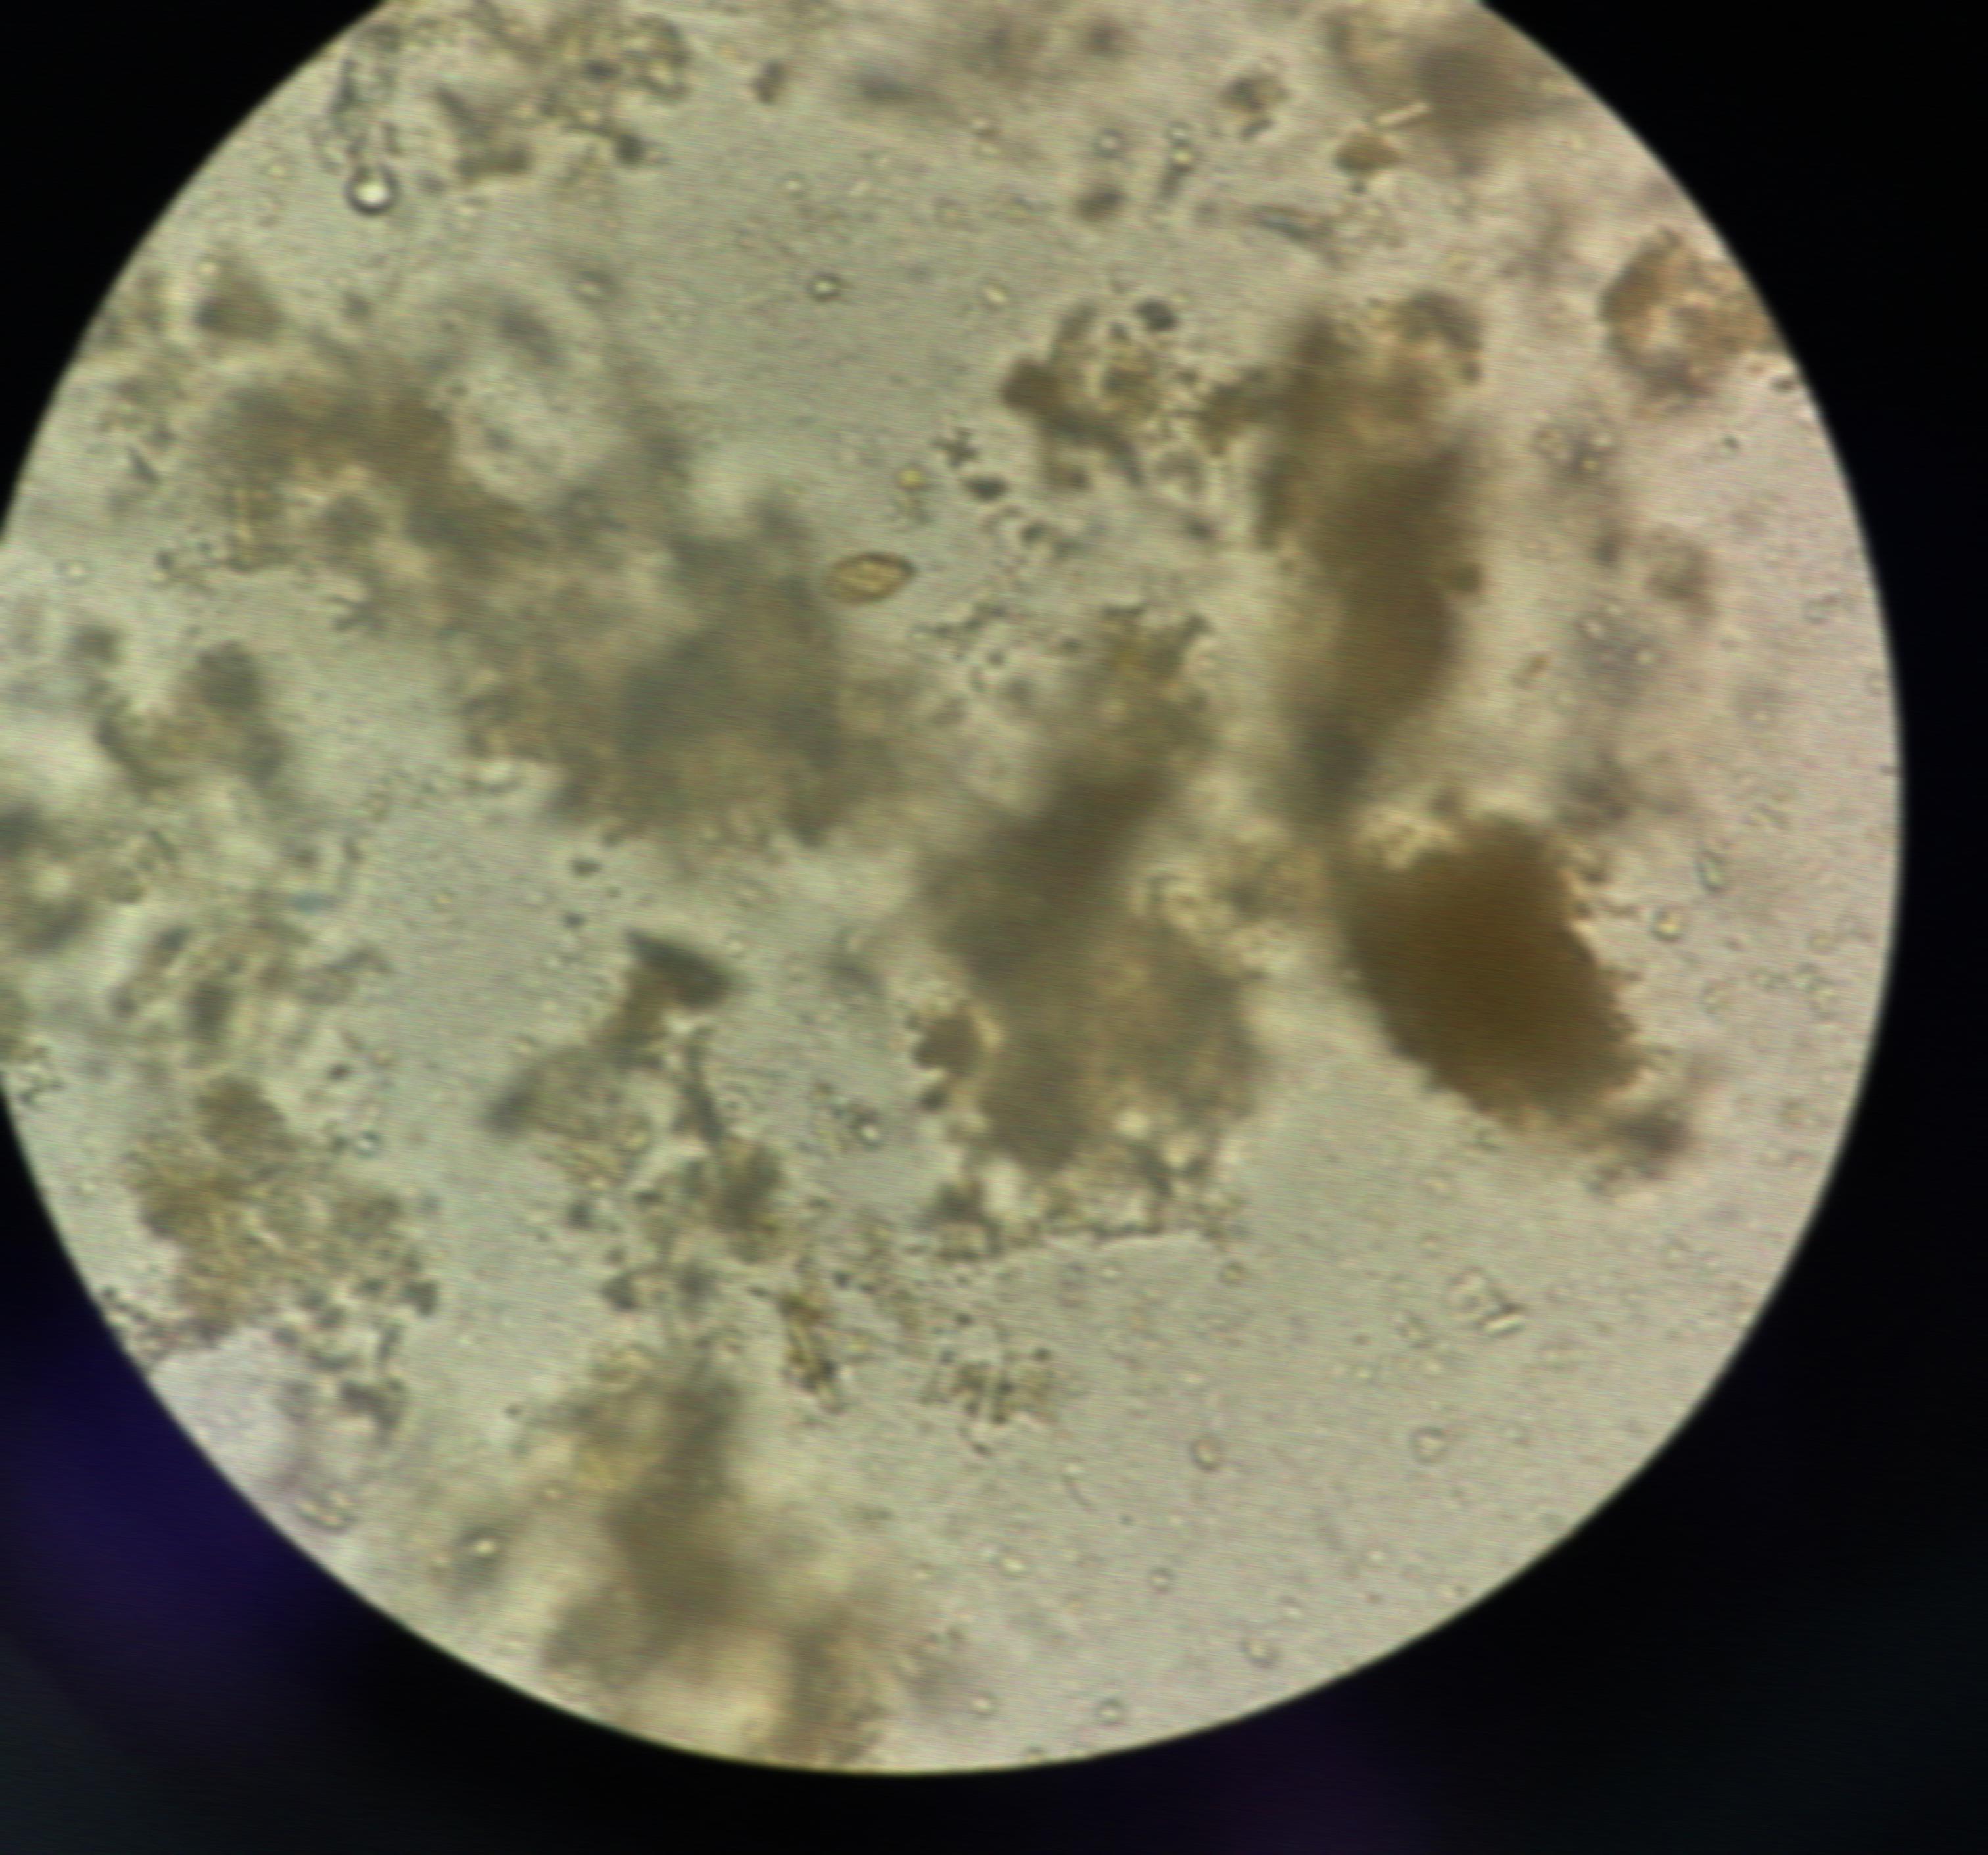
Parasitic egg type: Opisthorchis viverrine